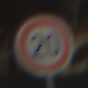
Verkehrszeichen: Geschwindigkeit20
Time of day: MorningAfternoon
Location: Outdoor (Suburban)
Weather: Clear
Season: NotSpecified
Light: Natural